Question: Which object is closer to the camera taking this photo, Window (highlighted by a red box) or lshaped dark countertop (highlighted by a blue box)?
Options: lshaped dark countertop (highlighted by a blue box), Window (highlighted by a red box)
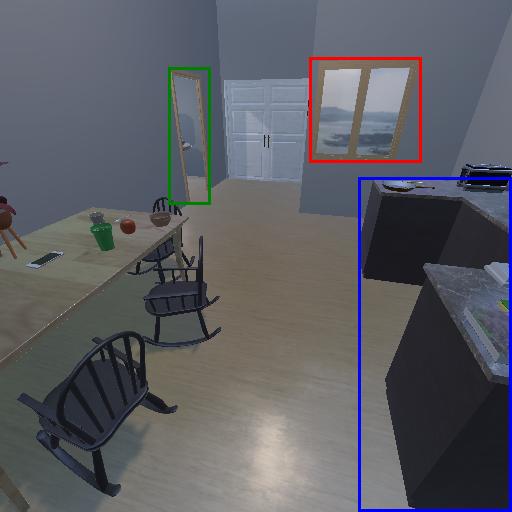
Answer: lshaped dark countertop (highlighted by a blue box)